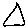
Label: triangle